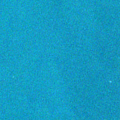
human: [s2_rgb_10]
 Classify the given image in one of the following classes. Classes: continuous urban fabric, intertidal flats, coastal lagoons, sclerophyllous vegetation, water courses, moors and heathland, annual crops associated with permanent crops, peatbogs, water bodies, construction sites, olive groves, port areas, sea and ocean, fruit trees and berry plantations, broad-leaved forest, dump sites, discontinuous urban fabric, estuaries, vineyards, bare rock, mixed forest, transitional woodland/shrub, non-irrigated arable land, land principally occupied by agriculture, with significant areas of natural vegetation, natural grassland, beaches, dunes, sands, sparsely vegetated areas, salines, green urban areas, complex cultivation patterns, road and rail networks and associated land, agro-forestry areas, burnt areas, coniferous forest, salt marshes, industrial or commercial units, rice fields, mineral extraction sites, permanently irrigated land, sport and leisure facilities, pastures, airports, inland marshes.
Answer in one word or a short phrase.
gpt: sea and ocean